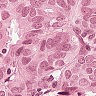
Metastatic tissue present: yes